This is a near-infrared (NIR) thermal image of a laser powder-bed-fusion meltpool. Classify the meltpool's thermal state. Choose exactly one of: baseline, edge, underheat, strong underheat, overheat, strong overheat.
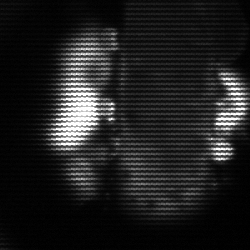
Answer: strong underheat